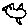
Label: bird